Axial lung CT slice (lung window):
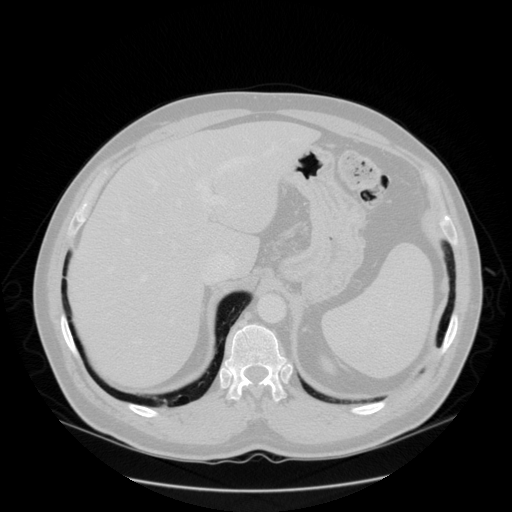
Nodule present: no